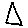
Label: triangle